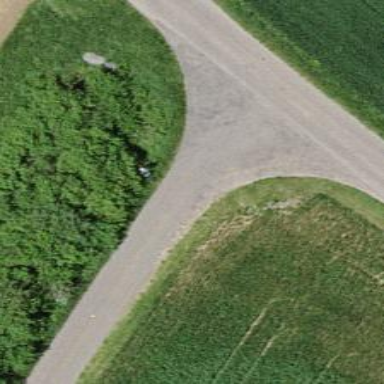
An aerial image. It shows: Paved track road with grade1 track type.